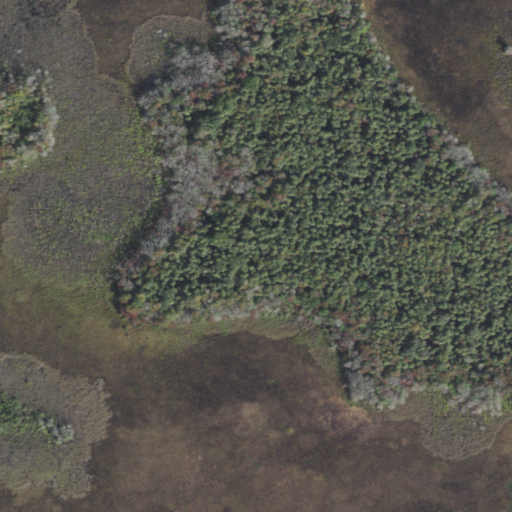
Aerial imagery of island in Florida named Shin Hammock containing woody wetlands and herbaceous wetlands